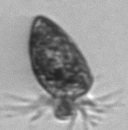
Label: Strombidium_tintinnodes